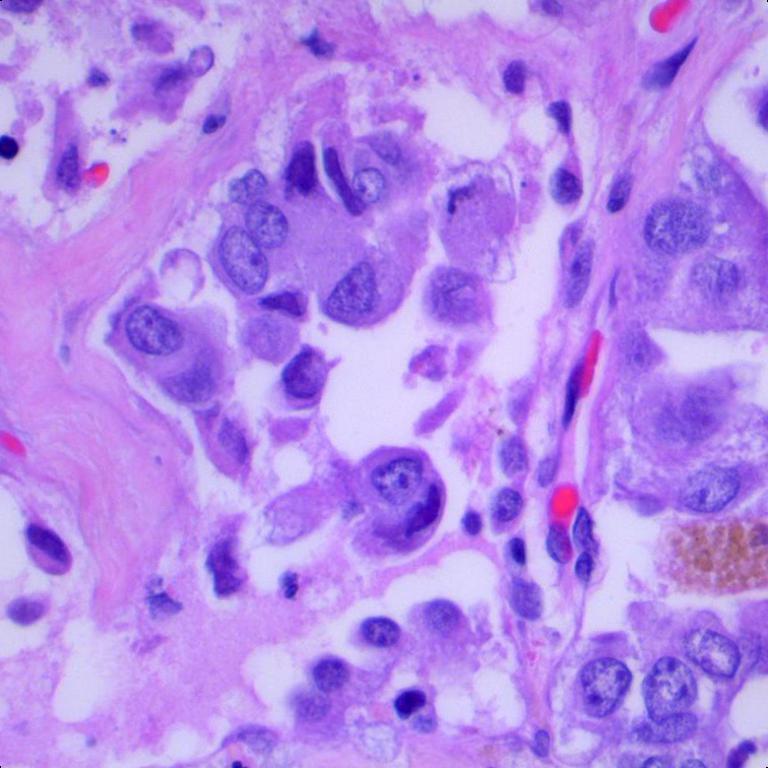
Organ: lung
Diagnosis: adenocarcinomas